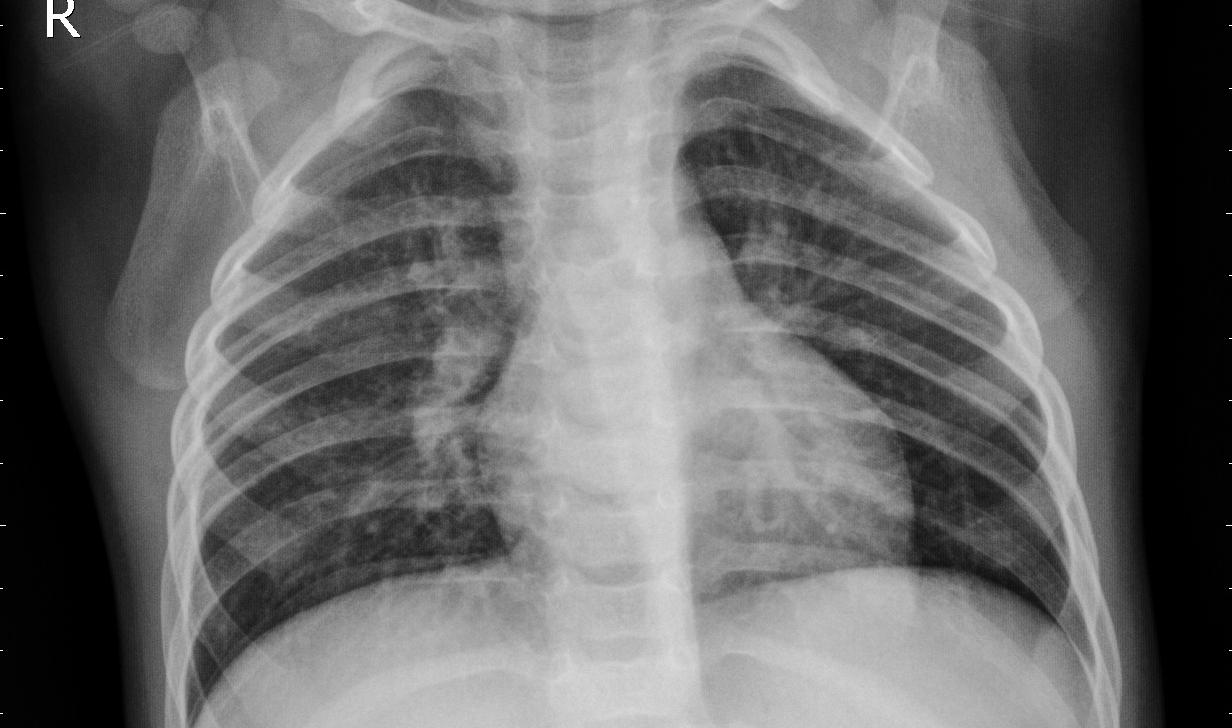
Diagnosis: PNEUMONIA